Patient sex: M
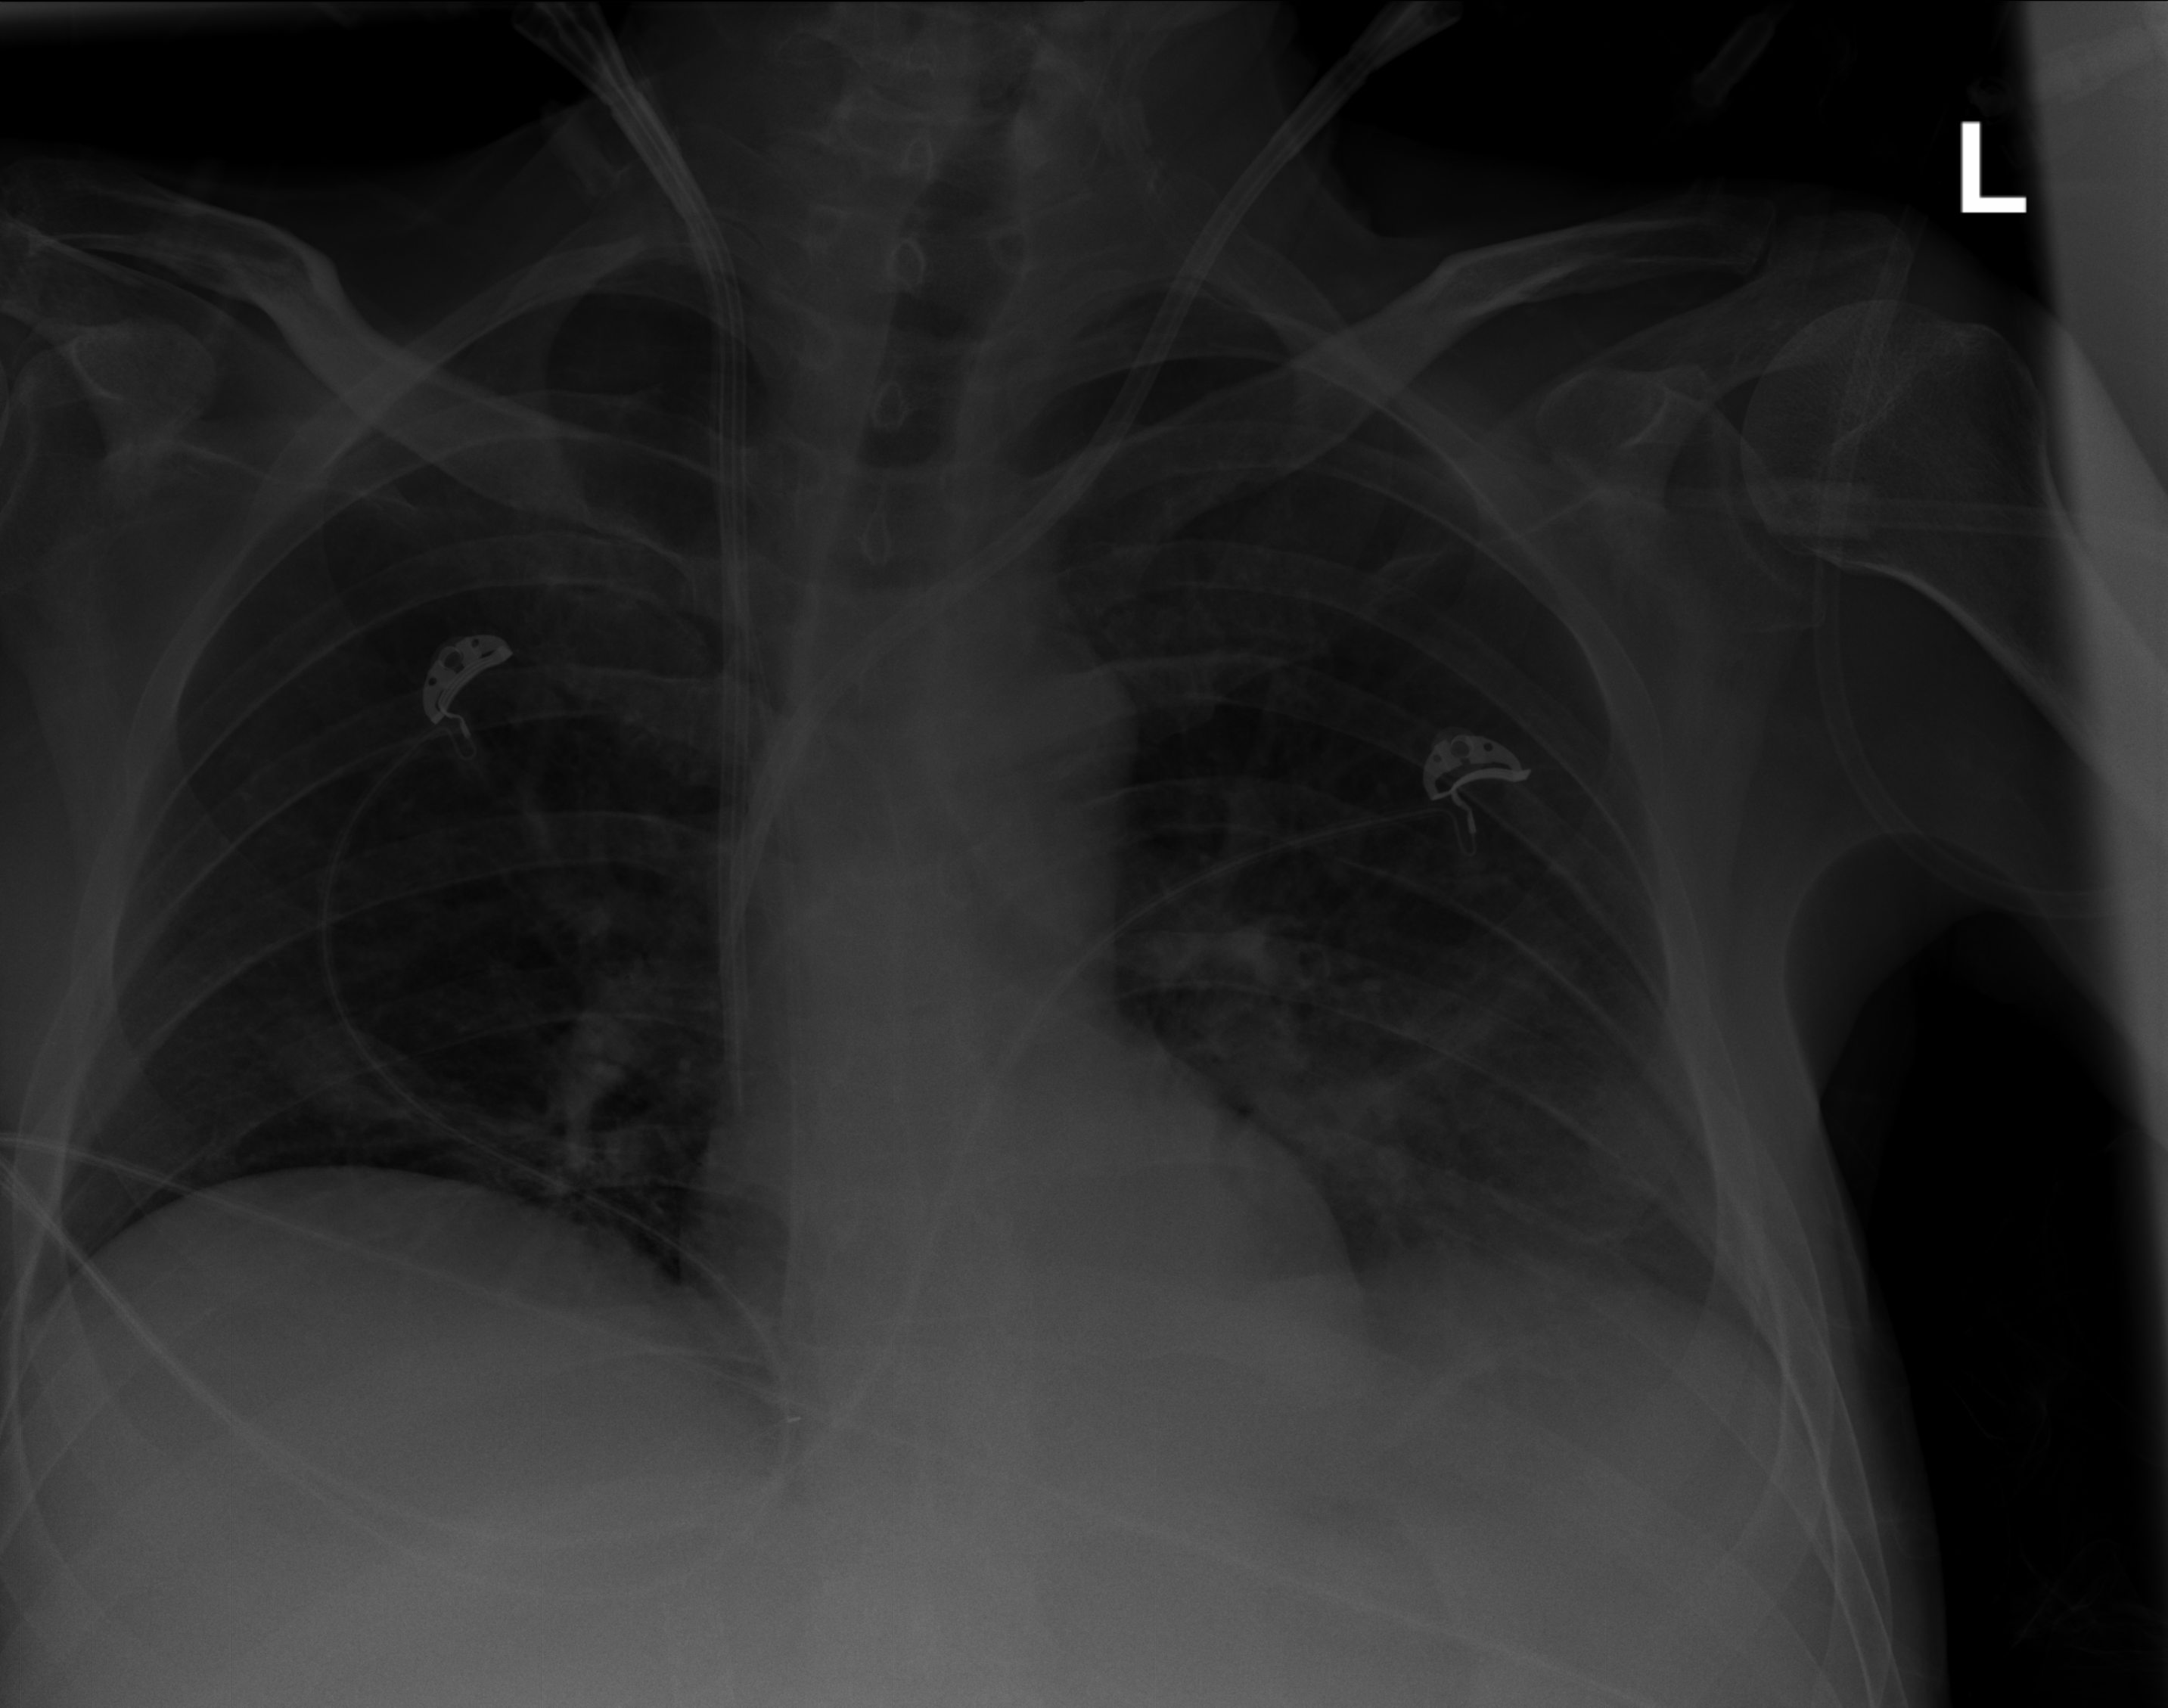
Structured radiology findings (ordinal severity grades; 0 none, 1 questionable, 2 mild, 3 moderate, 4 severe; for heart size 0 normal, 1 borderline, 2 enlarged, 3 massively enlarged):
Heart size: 0
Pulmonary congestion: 0
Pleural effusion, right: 0
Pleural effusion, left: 2
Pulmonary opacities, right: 0
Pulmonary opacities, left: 0
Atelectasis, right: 0
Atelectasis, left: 2